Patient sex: F
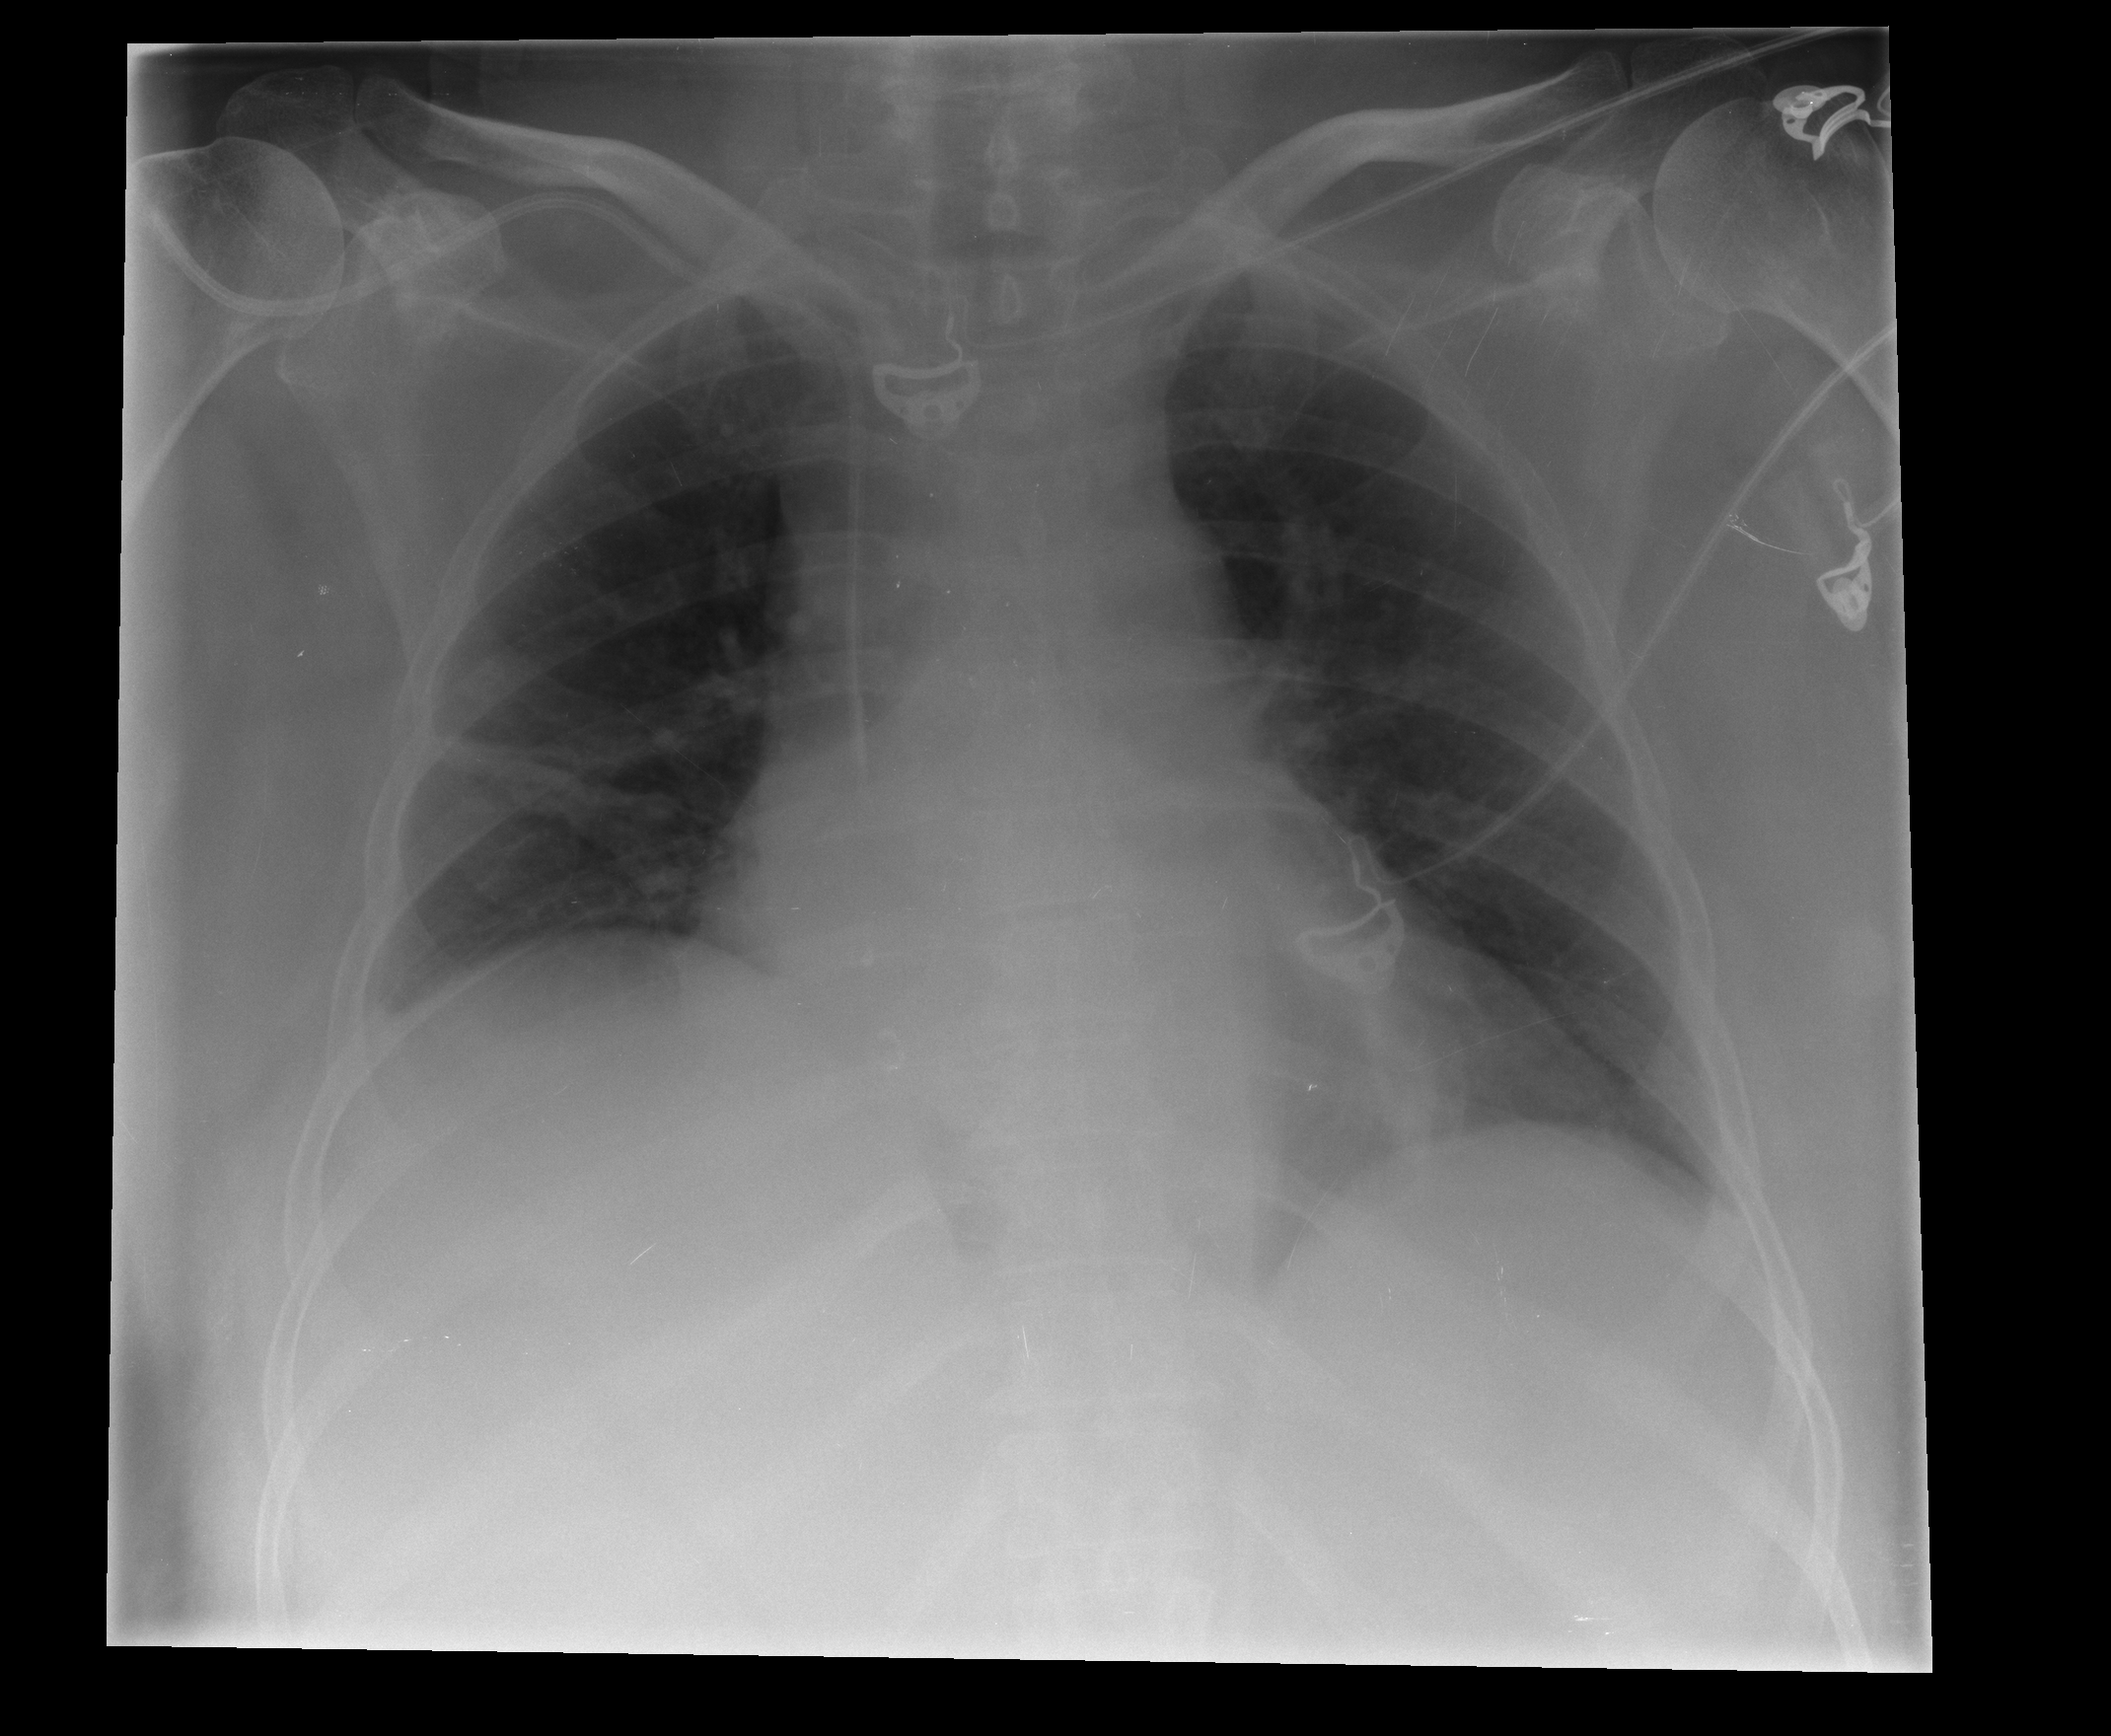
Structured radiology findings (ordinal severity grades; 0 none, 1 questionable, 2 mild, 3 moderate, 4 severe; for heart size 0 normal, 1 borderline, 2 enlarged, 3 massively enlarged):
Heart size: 2
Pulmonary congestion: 0
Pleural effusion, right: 1
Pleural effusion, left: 0
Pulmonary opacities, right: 0
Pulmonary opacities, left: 0
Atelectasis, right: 2
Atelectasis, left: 0